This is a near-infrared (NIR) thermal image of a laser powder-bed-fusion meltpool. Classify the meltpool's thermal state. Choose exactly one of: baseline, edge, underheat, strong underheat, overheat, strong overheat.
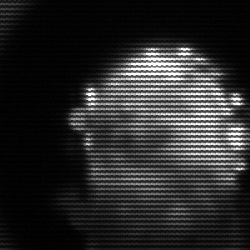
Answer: baseline